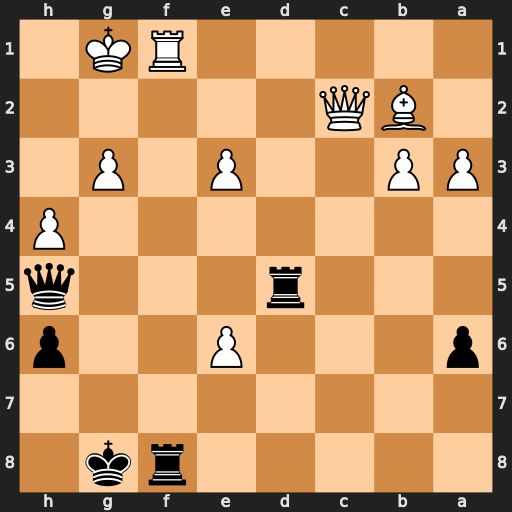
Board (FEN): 5rk1/8/p3P2p/3r3q/7P/PP2P1P1/1BQ5/5RK1
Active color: b
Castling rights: -
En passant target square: -
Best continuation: Rxf1+ Kxf1 Qf3+